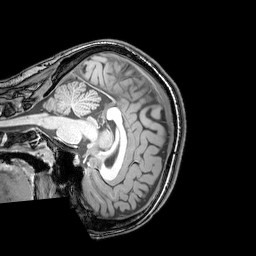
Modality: T1w
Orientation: sagittal
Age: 26
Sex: female
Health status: healthy
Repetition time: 0.081 s
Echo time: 0.037 s